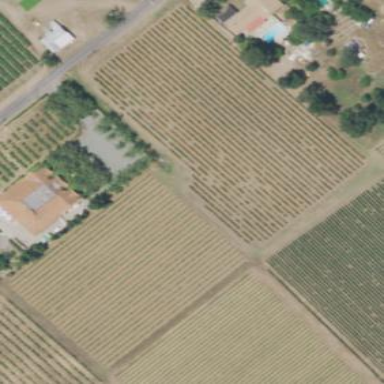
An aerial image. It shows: Vineyard with wine grapes as the crop.